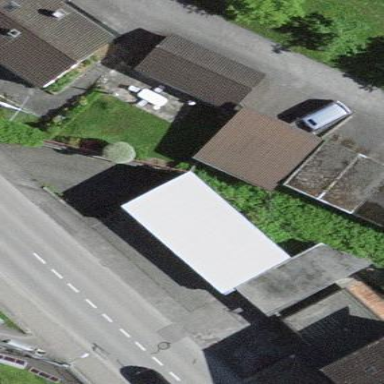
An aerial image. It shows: Garage.